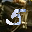
Label: 5